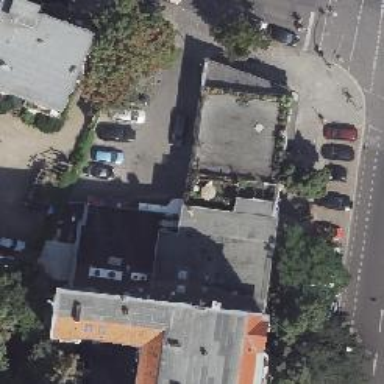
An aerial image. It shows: Supermarket.